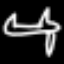
Label: airplane